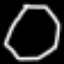
Label: octagon